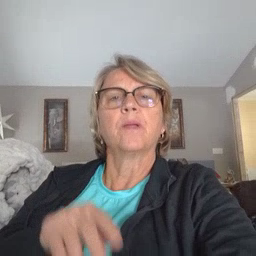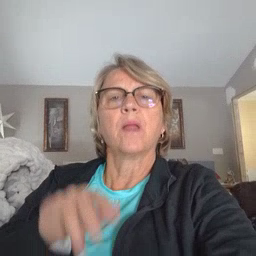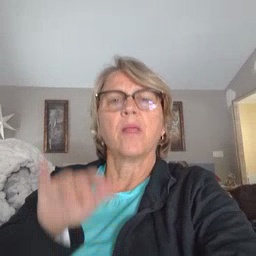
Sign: look